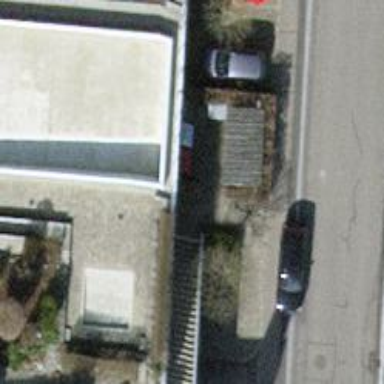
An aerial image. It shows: Set of concrete steps.